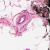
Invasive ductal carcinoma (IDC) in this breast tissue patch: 0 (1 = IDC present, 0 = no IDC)